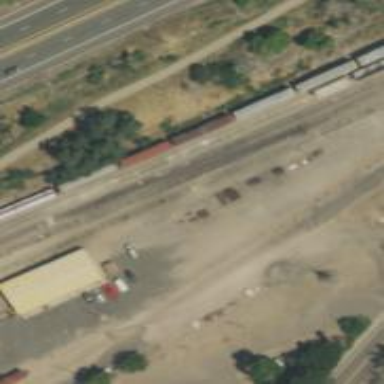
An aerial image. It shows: Single track railway siding.